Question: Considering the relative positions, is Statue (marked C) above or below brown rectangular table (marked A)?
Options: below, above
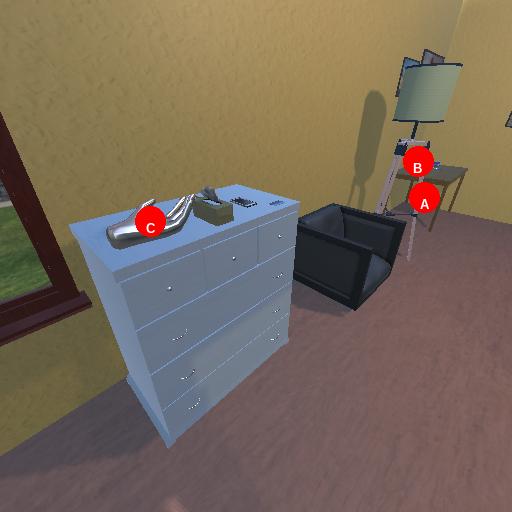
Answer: below